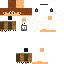
A female human skin with pale skin, wearing brown long hair dressed in a blue hoodie and brown pants, featuring a closed mouth.